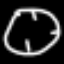
Label: clock